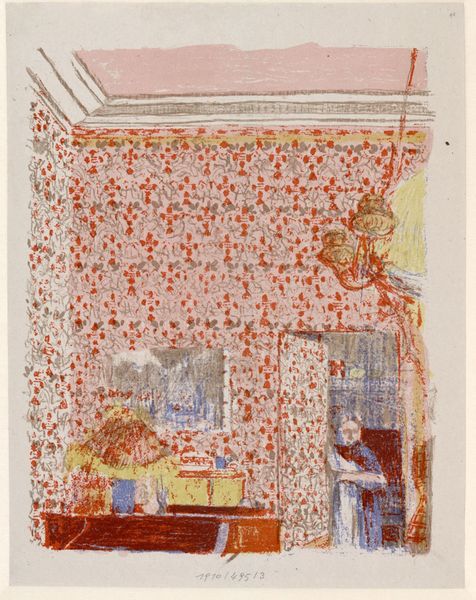
Titel: Interieur mit rosa Tapeten I
Künstler: Edouard Vuillard
Standort: Wien
Institution: Albertina, Wien
Schlagwörter: blau, gemälde, kopf, weiß, gelb, menschen, mädchen, blumen, braun, bunt, fenster, frau, grau, kleid, lampe, licht, raum, schwarz, tisch, tür, zeichnung, zimmer, dame, rot, muster, ornament, wand, mensch, bild, signatur, spiegel, haare, interieur, decke, kind, blatt, person, rosa, scheitel, vase, farbig, kommode, schrank, leiste, lampenschirm, pointilismus, abstrakt, farben, farbe, tapete, wohnung, datum, dekor, klavier, kronleuchter, leuchter, lüster, tor, punkte, kirschen, offen, tupfen, mosaik, komode, anrichte, geöffnet, schränkchen, borde, modernismus, gezeichnet, leisten, zierleiste, öffnen, unruhig, luster, teichnung, tapetentür, blumenn, 13, 1910, gemusterte tapete, 495